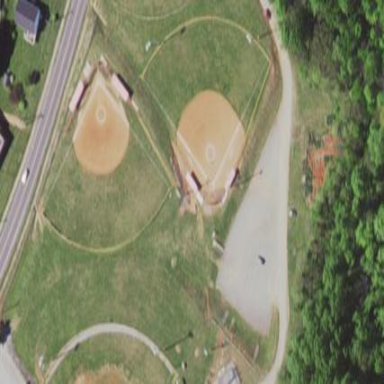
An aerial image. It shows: Baseball pitch for leisure and sports activities.